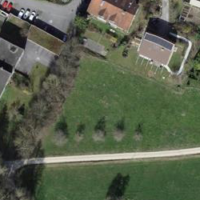
EUNIS habitat code: 25
Species observed at this site:
Cornus sanguinea
Lamium galeobdolon